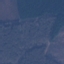
Land use / land cover: Forest